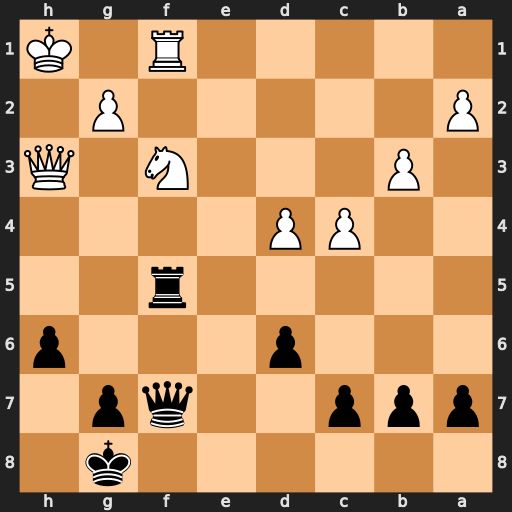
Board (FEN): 6k1/ppp2qp1/3p3p/5r2/2PP4/1P3N1Q/P5P1/5R1K
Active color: b
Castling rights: -
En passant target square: -
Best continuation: Rh5 Nh2 Rxh3 Rxf7 Rxh2+ Kxh2 Kxf7